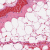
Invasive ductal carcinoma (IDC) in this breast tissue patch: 0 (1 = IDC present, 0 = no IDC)